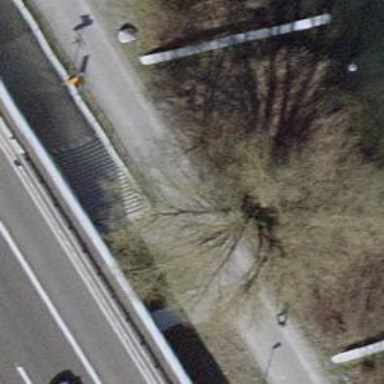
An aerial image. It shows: Concrete footway.